Brain MRI, t2w sequence, axial 2D slice.
Patient: age 34, sex F, weight 90 kg, height 1.9 m
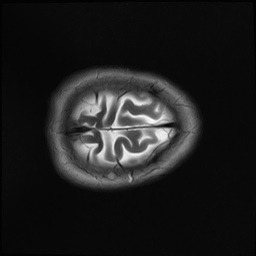